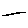
Label: line